Field crop: maize
Growth stage: 2
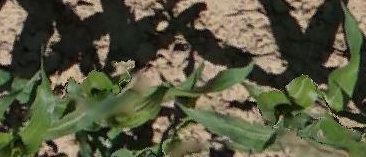
Species: maize